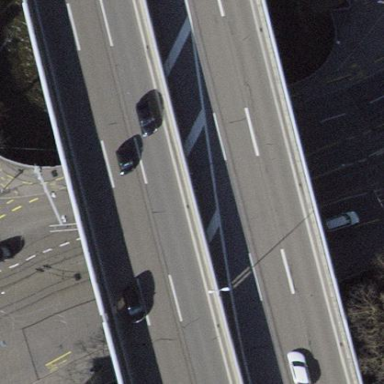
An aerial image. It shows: Architectural bridge with arched structure.